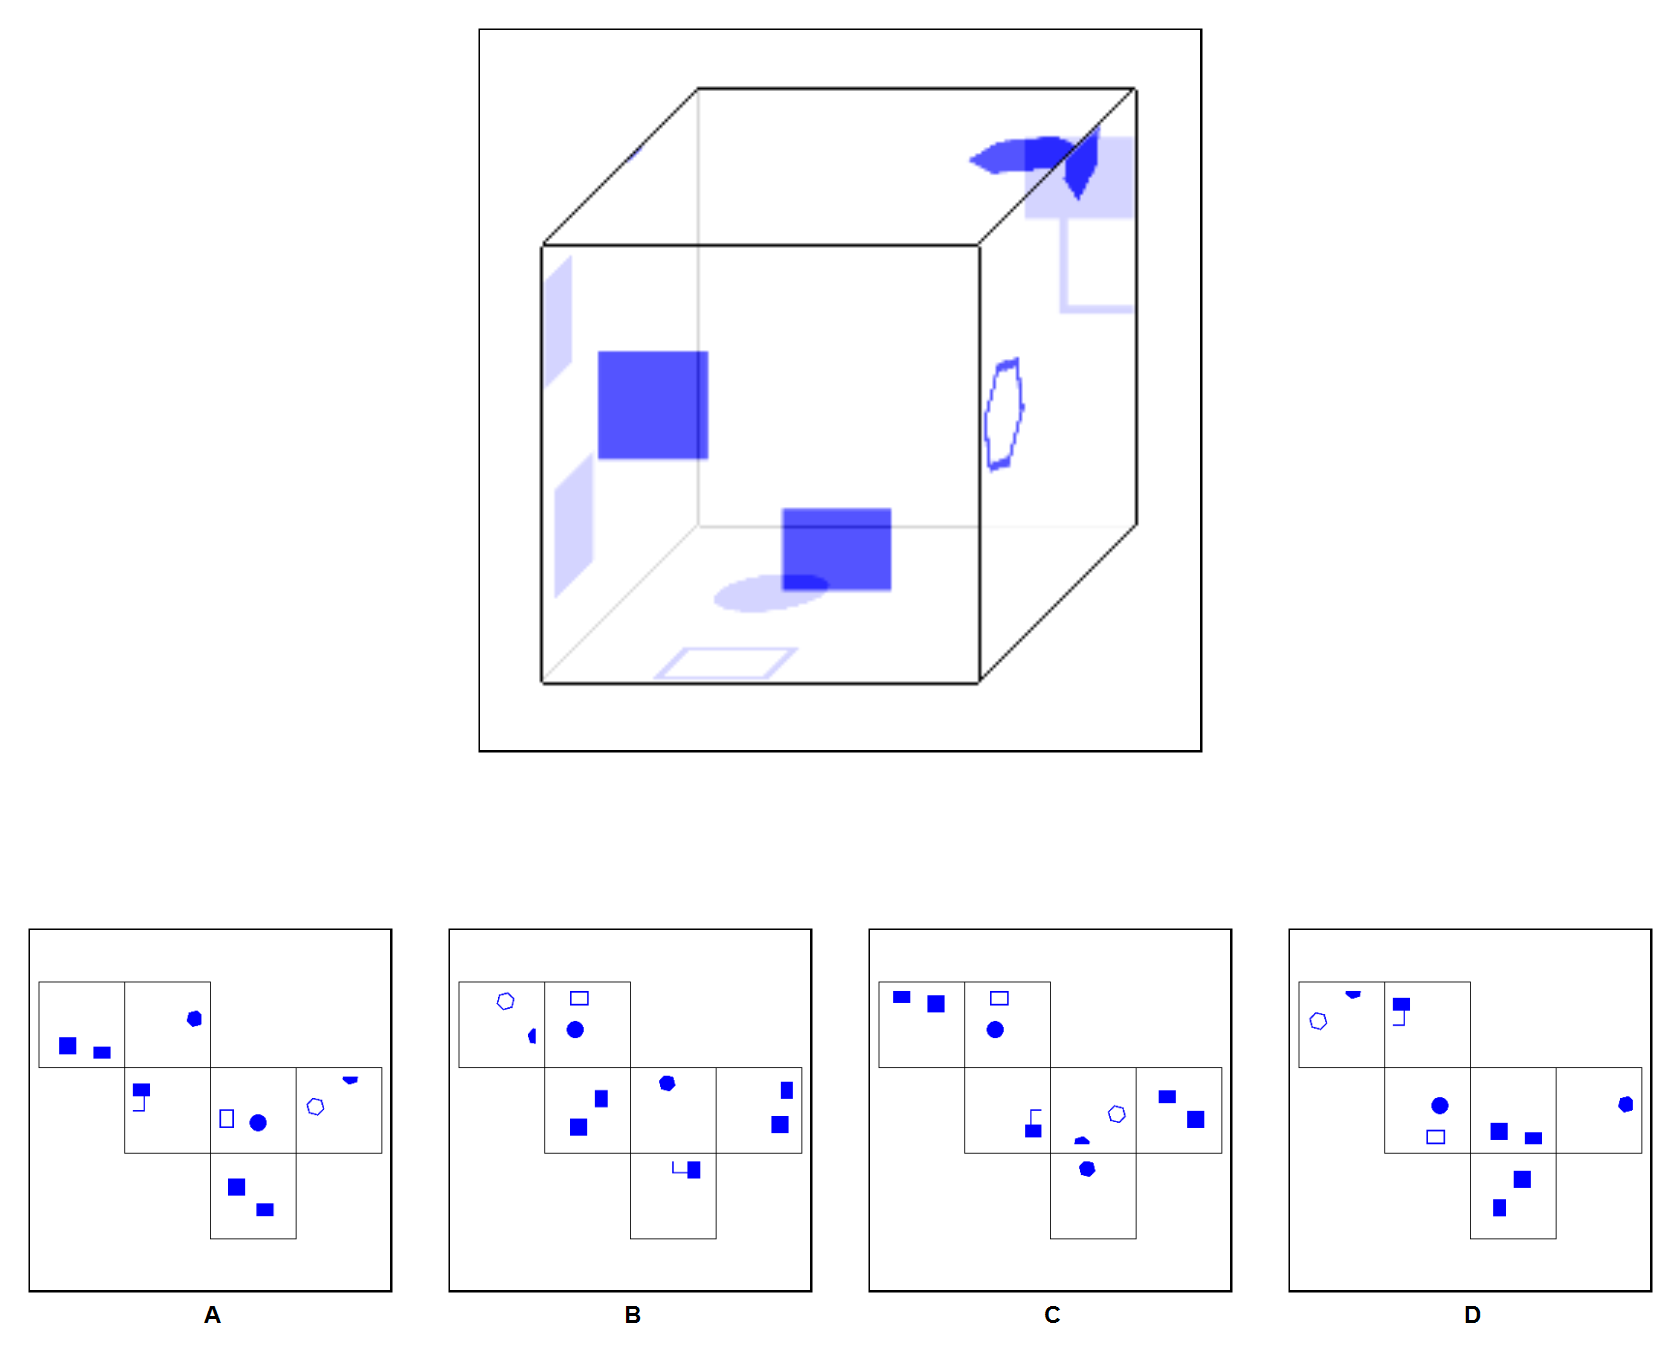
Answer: D